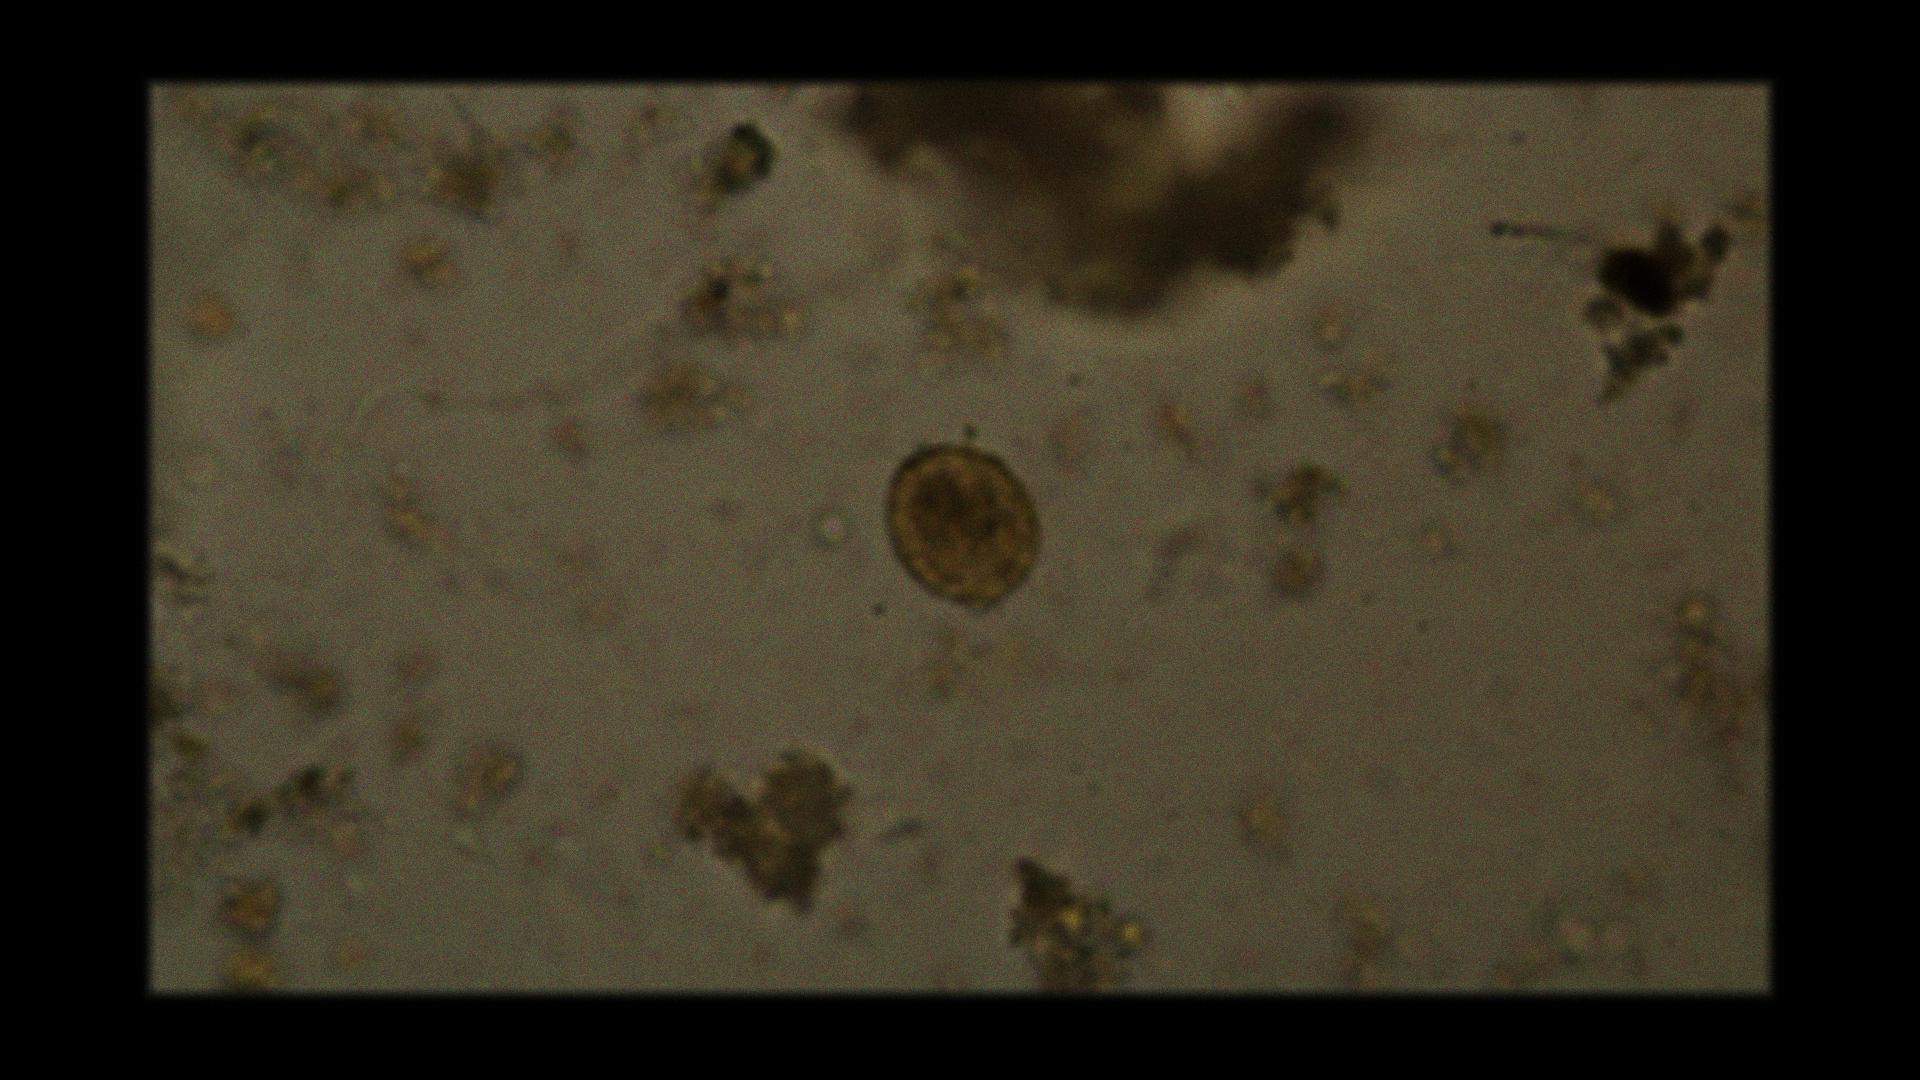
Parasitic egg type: Ascaris lumbricoides